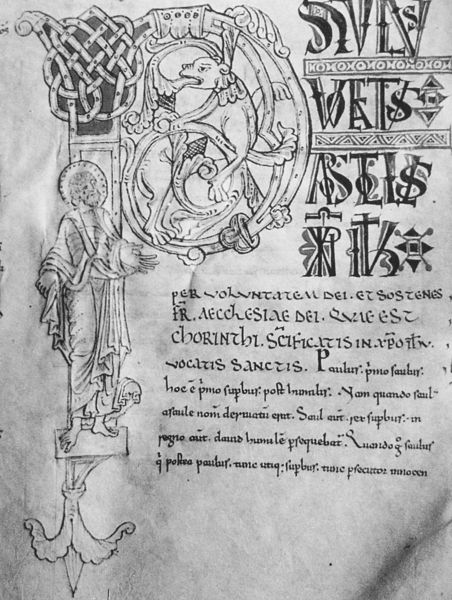
Titel: Paulus - Kommentar
Künstler: Florus von Lyon
Institution: Nîmes, Bibliothèque Municipale
Schlagwörter: mann, weiß, bunt, kleid, schwarz, säule, hund, tier, muster, bibel, geschichte, knoten, mensch, sockel, spitze, gewand, blatt, ranken, füße, schrift, bilder, papier, detail, zahlen, ornamente, robe, podest, barfuss, tusche, buch, druck, titel, seite, illustration, schwarzweiß, text, buchstaben, überschrift, tinte, verziert, schnörkel, heiligenschein, jesus, maul, heiliger, heilig, verzierungen, drache, monster, latein, kalligraphie, wörter, buchmalerei, kalligrafie, kaligrafie, beißen, schriftt, p, huind, teppichklopfer, p#, mannheiliger, dund